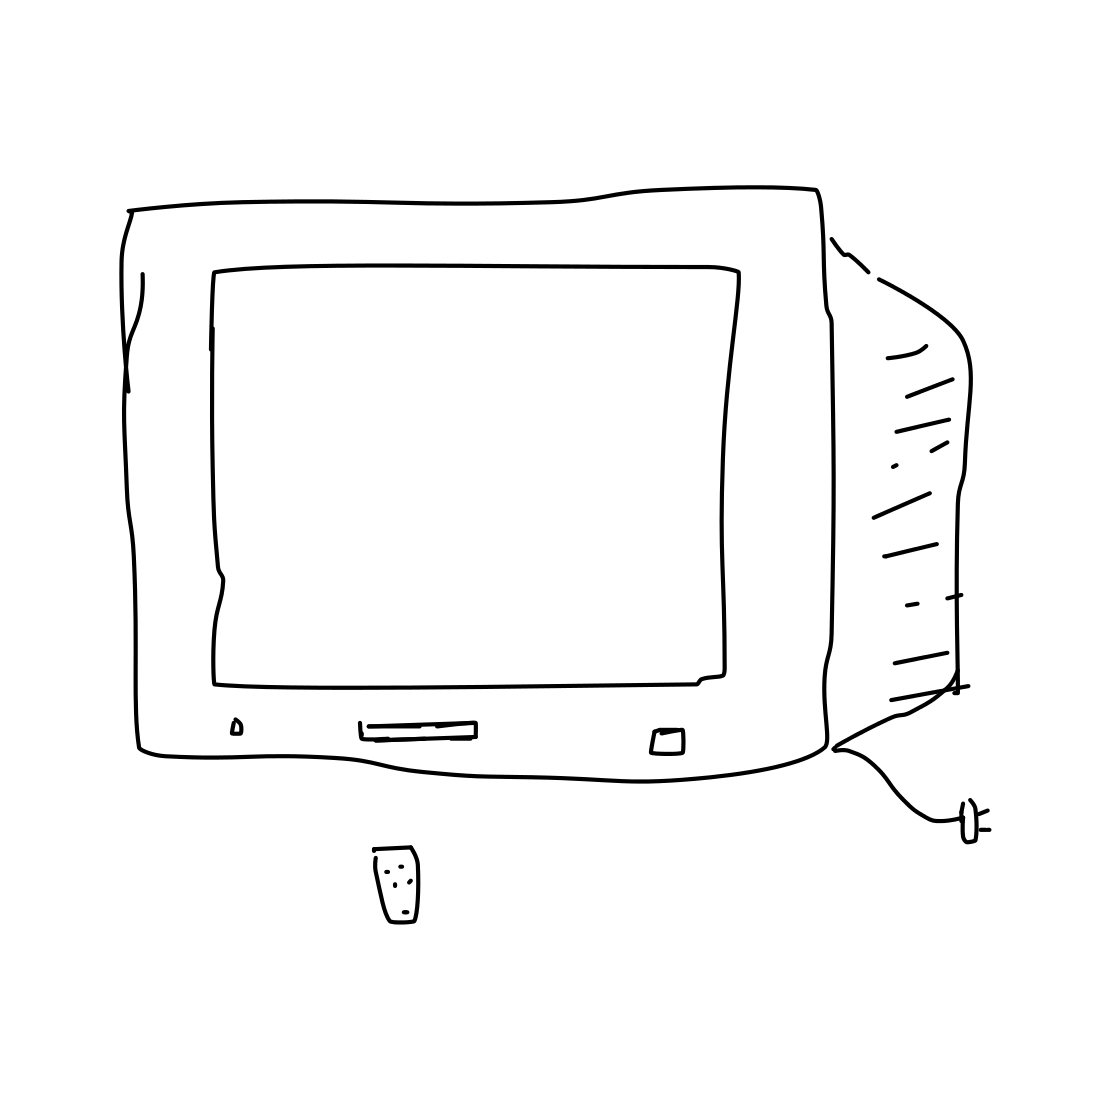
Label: tv